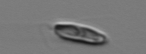
Label: Chrysochromulina